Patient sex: M
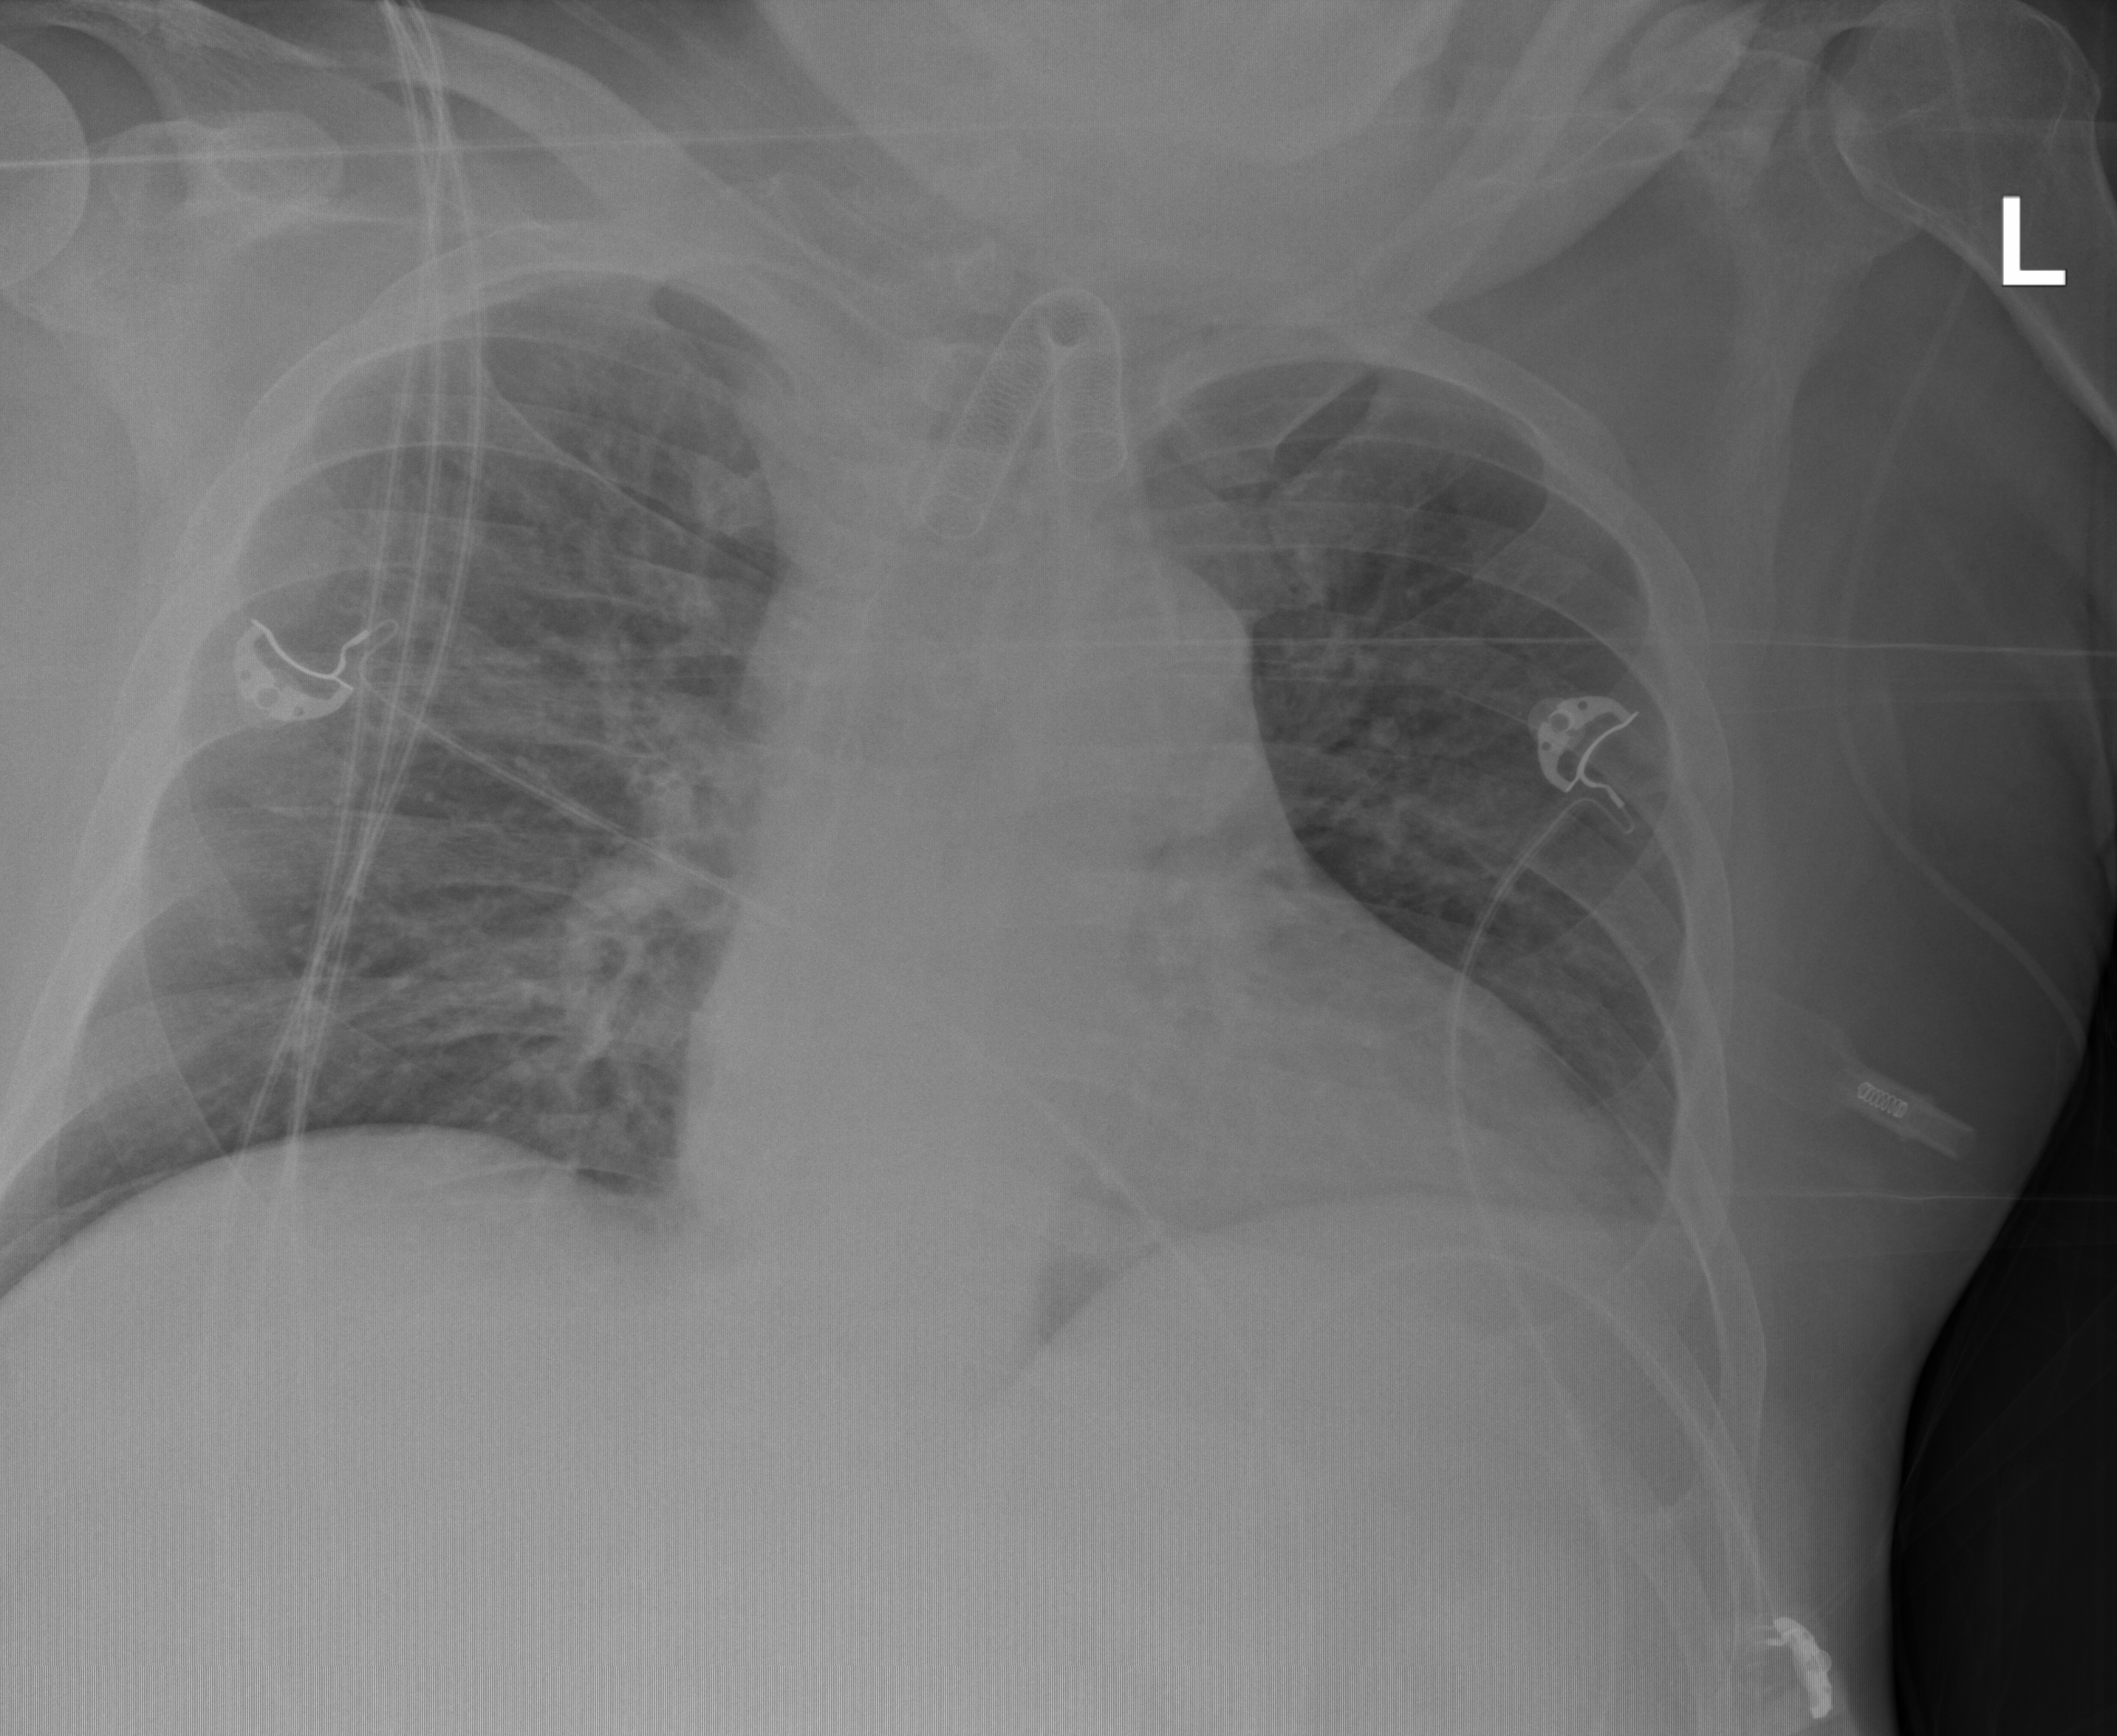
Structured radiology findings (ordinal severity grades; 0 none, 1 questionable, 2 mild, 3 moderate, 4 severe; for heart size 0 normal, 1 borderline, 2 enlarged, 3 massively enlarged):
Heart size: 2
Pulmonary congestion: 2
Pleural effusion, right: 0
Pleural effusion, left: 2
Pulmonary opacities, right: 2
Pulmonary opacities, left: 0
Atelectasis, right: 2
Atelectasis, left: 2